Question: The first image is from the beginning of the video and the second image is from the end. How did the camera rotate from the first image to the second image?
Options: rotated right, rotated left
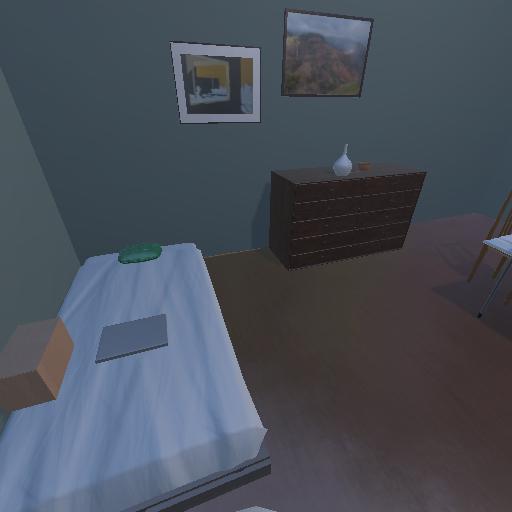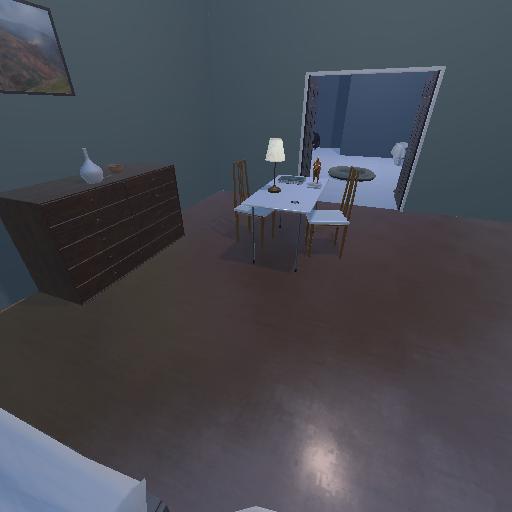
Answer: rotated right